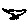
Label: bird